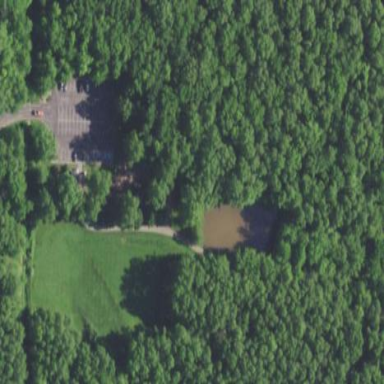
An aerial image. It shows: Park.